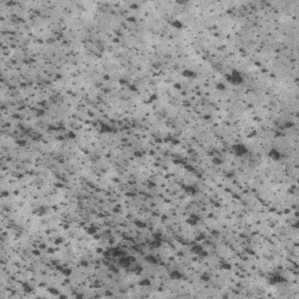
Label: frost